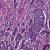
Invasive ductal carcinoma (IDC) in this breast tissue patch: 0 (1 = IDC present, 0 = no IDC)